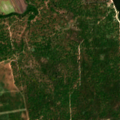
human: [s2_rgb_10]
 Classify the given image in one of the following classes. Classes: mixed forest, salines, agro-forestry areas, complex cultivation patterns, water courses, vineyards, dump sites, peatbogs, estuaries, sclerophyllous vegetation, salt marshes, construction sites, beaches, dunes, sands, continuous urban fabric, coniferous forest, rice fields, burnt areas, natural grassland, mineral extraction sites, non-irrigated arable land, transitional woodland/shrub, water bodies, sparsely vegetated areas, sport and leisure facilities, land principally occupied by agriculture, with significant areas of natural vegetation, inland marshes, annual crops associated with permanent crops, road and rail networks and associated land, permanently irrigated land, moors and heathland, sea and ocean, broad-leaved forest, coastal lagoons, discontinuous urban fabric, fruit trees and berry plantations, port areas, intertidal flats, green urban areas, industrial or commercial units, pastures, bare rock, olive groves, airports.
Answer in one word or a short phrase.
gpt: continuous urban fabric